Question: I have mac os 10.10 Yosemite and I'm trying to install all of my tools for Android studio. I have installed the java package from apple and the jdk 1.8 from Oracle.
However, the JavaVirtualMachines folder in /System/Library/Java does not display the 1.8.0jdk.
I have simply installed the .dmg file from Oracle and run it.
If I run
'''
java -version
'''
I get this:
'''
java version "1.8.0_25"
Java(TM) SE Runtime Environment (build 1.8.0_25-b17)
Java HotSpot(TM) 64-Bit Server VM (build 25.25-b02, mixed mode)
'''
Here's also a folder view of my Java installation:

Any idea how I can get the 1.8 (or even the 1.7) virtual machine so I can build in Android Studio.
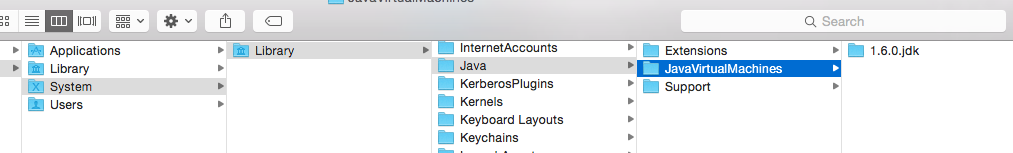
Answer: I believe the JVM in /System/Library/Java/JavaVirtualMachines is Apple's version.
Oracle's version installs in /Library/Java/JavaVirtualMachines